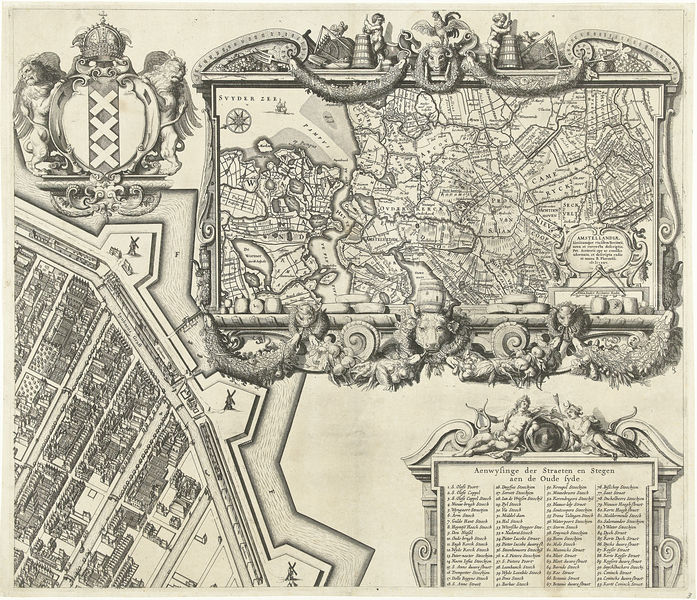
Titel: Plattegrond van Amsterdam (blad rechtsboven)
Künstler: Balthasar Florisz. van Berckenrode
Standort: Amsterdam
Institution: Rijksmuseum
Schlagwörter: skizze, gebäude, mühlen, schrift, straßen, draufsicht, wappen, landkarte, ville, carte, stadtkarte, vermessung, kompass, stegen